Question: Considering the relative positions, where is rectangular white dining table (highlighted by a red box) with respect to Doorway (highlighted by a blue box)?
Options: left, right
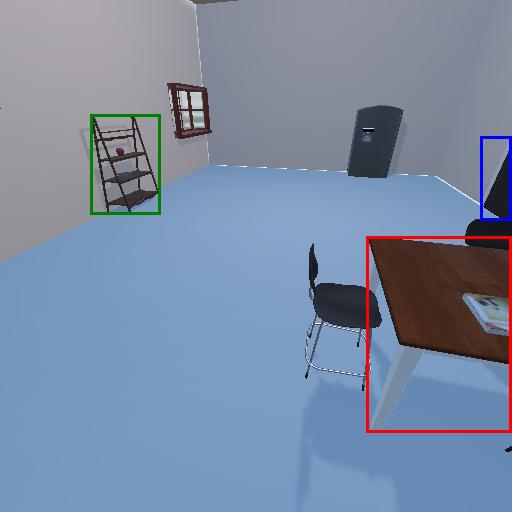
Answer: left